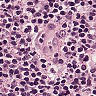
Metastatic tissue present: no